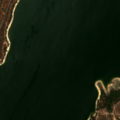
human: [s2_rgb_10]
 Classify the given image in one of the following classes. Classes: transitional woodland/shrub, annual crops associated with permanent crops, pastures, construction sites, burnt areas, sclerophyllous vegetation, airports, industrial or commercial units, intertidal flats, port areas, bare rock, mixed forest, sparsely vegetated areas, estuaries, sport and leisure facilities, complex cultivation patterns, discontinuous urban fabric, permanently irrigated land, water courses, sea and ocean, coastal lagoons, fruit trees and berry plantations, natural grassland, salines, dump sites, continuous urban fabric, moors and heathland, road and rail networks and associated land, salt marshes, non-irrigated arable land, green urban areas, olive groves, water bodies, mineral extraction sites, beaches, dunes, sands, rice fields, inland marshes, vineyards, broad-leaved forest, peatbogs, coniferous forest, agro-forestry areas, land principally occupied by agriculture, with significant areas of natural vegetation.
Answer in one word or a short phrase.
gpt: broad-leaved forest, mixed forest, water bodies